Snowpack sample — Loveland Pass, Silver Plume, Colorado, USA (12/14/25, 10:50 AM MST)
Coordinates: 39.664, -105.882
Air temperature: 36 °F
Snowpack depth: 67 cm
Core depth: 10 cm
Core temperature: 50 °F
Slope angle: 6°, slope face: 326°
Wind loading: low
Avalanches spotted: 0
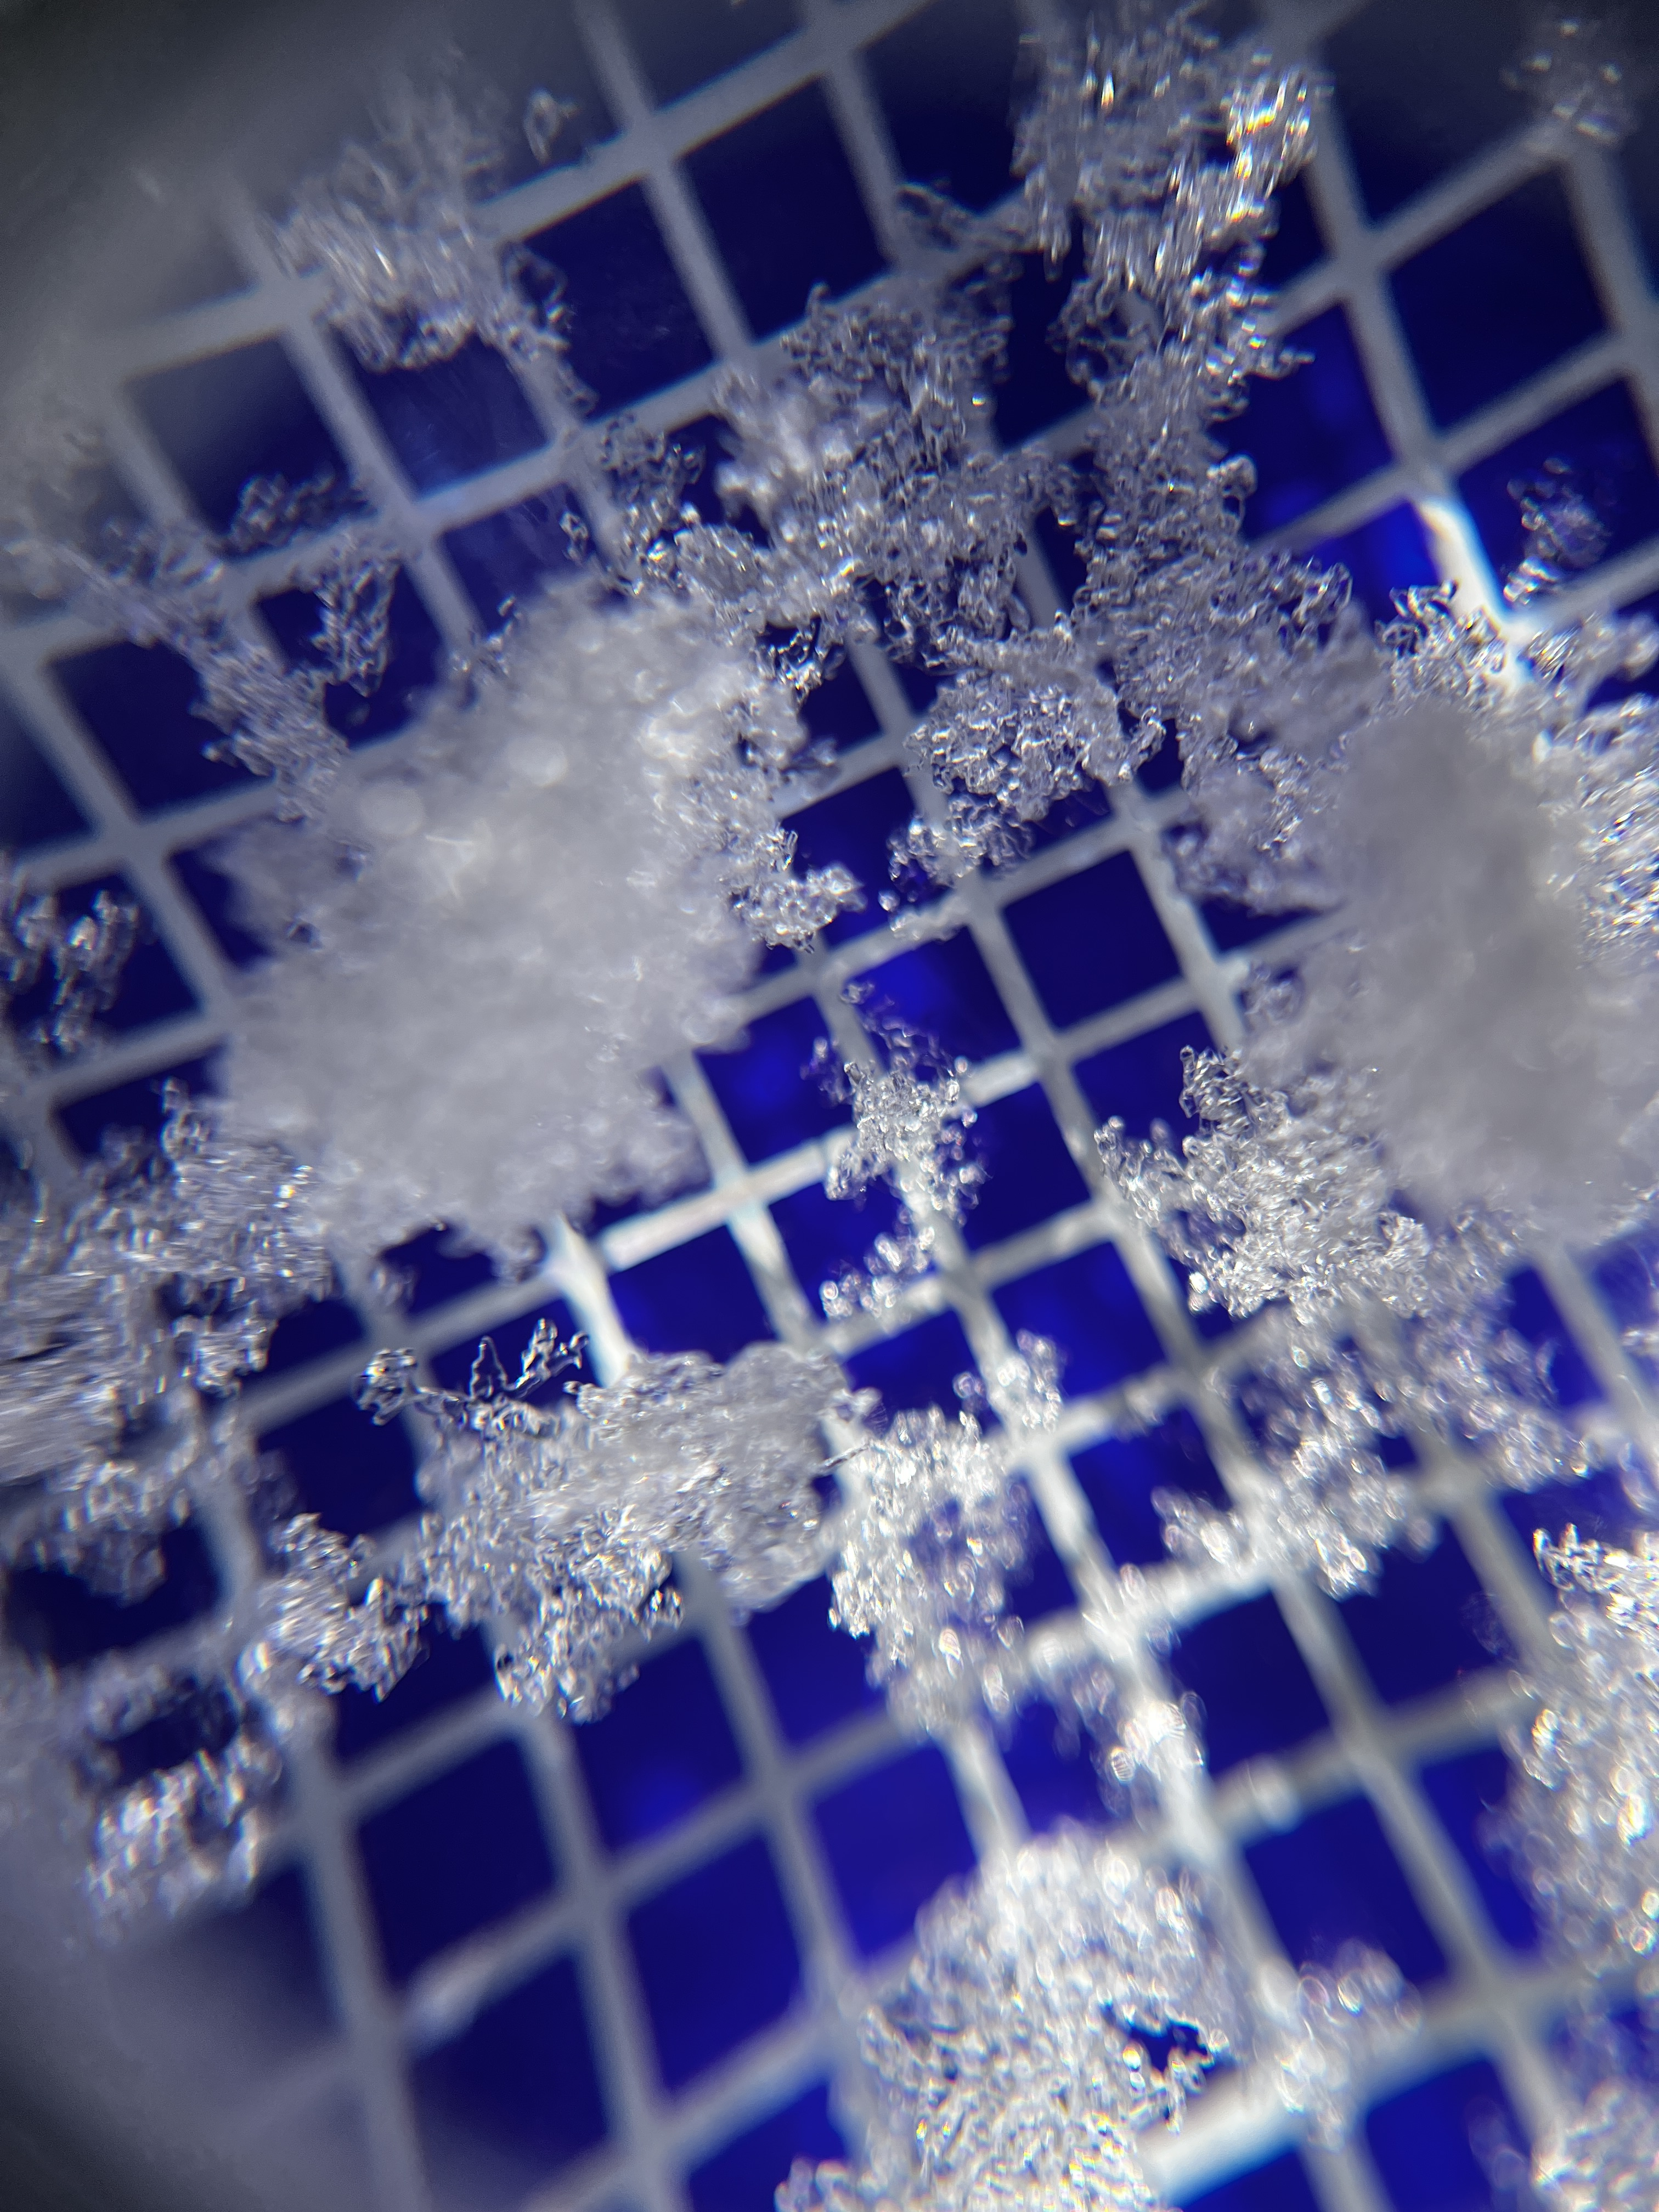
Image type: magnified_profile
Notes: No avalanches spotted, very late start to the season with minimal snowpack